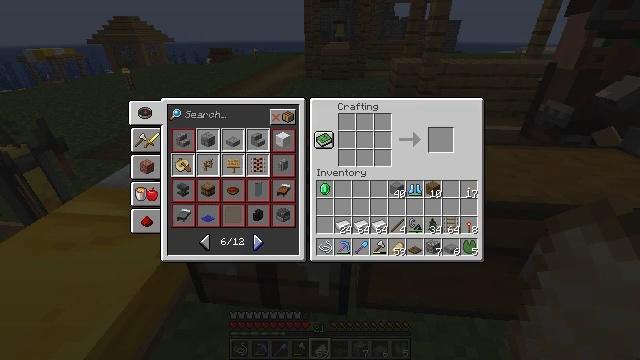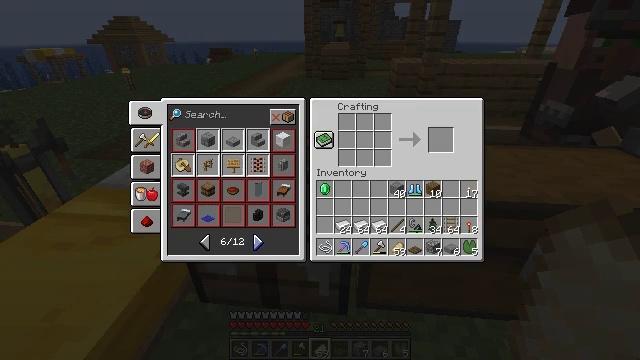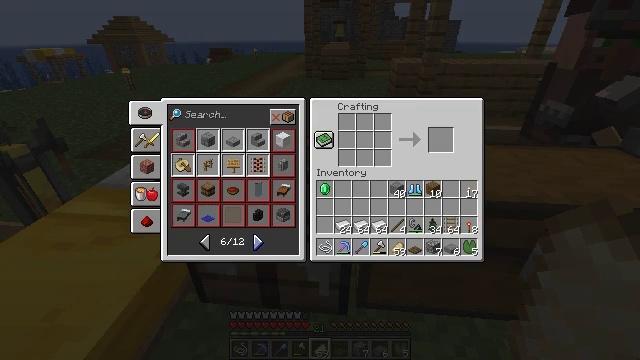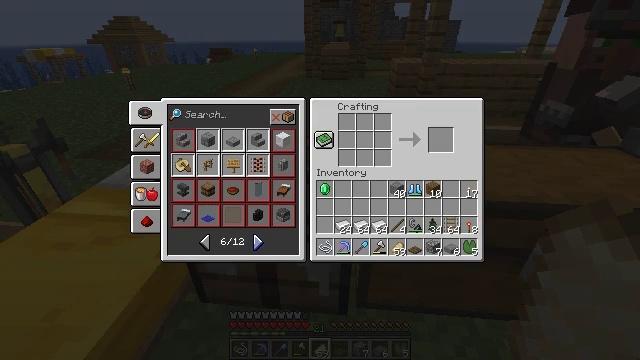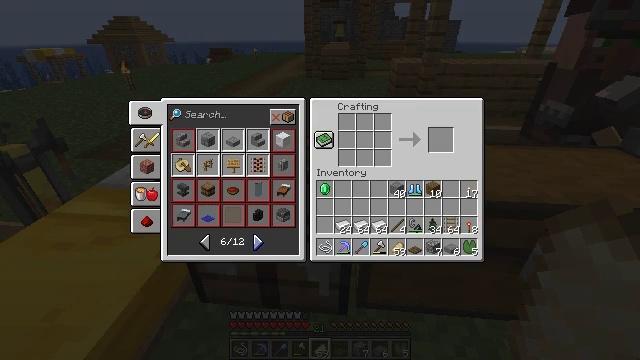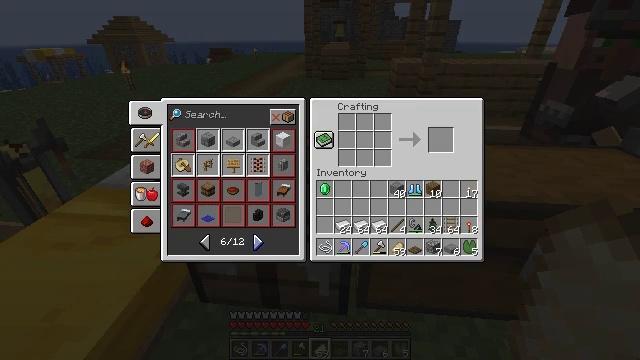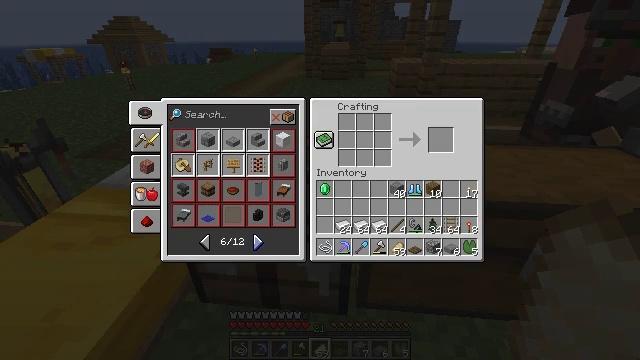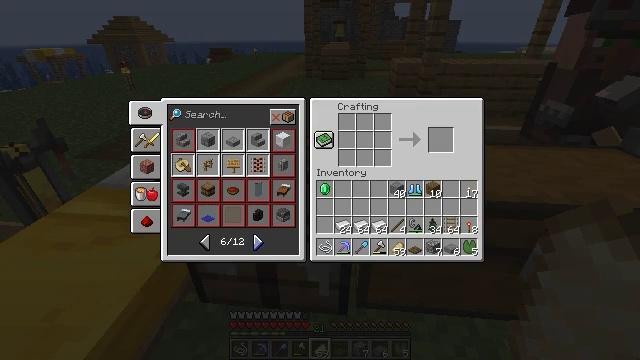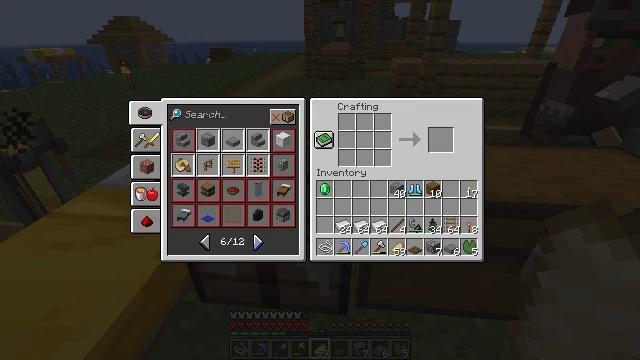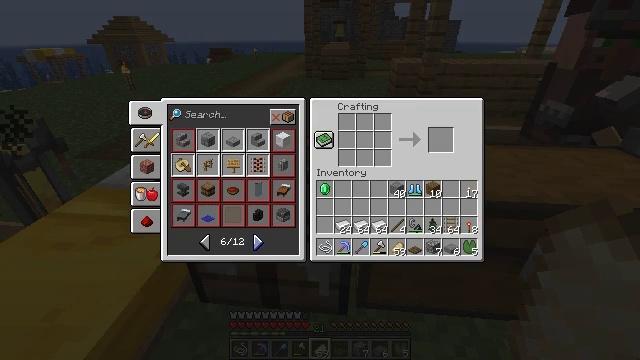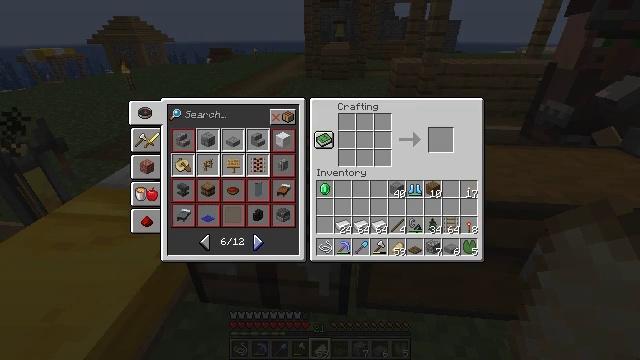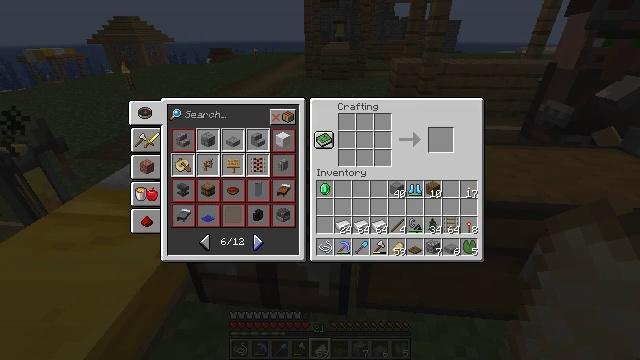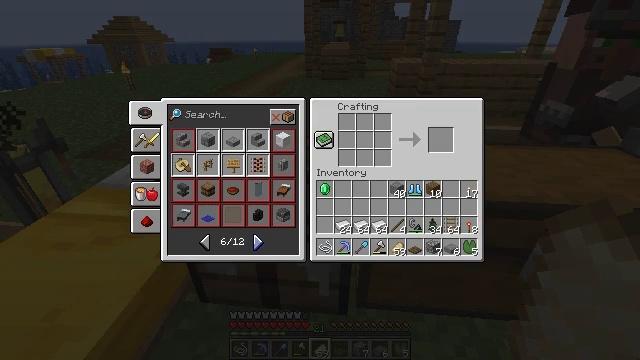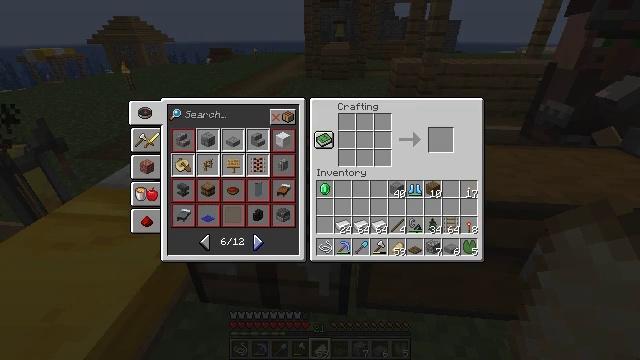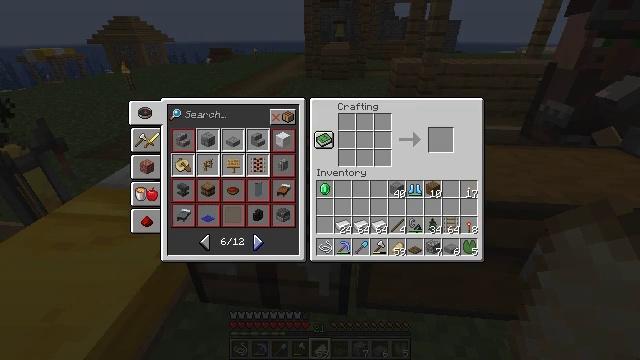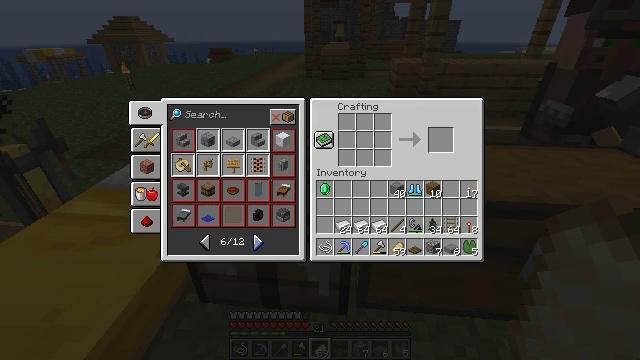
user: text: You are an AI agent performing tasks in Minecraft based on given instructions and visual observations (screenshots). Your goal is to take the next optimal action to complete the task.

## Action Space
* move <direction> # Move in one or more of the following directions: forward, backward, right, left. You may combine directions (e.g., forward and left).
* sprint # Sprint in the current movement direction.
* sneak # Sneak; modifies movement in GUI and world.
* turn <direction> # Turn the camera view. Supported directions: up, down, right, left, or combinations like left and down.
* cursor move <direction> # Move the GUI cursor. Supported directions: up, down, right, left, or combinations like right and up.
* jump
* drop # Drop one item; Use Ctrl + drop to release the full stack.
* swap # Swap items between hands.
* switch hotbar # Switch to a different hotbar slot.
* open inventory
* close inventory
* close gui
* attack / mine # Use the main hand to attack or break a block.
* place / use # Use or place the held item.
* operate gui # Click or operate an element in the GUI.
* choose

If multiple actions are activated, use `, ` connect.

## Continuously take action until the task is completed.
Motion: motion action
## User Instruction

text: Use wood planks and stone to craft a grindstone.
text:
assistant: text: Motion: operate gui
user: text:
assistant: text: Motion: operate gui
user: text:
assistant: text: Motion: no_op
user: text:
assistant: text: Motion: no_op
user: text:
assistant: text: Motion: no_op
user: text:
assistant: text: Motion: no_op
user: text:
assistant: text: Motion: no_op
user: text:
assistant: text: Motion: no_op
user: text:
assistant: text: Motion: no_op
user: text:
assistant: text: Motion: no_op
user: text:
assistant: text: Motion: no_op
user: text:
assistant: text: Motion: no_op
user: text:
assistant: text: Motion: no_op
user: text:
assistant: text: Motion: no_op
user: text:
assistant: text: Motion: no_op
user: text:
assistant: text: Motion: no_op
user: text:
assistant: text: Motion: no_op
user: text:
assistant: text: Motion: no_op
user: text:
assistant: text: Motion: no_op
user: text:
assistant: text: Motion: no_op
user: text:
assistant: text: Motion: no_op
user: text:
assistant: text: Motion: no_op
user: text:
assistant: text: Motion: no_op
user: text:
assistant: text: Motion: no_op
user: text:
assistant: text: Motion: no_op
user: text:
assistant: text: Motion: operate gui
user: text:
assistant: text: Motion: operate gui
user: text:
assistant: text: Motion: operate gui
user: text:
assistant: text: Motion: no_op
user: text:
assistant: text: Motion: no_op